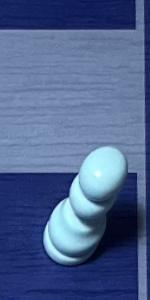
Label: Pawn_White